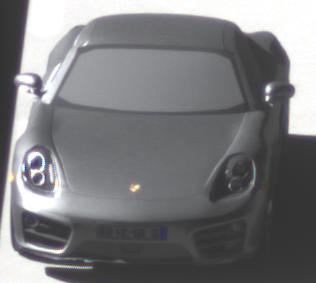
Make: Porsche
Model: Cayman
Detailed model: Cayman (981C)
Model produced from: 2013/03
Model produced until: 2014/04
Doors: 2
Color: gray
Road condition: dry road
Daytime: morning or afternoon
Contrast: high contrast